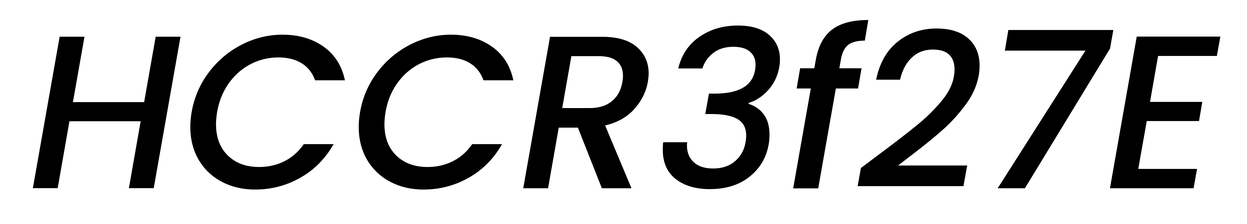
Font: Poppins-MediumItalic